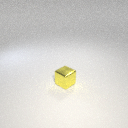
small yellow metal cube